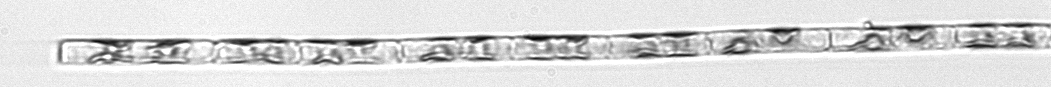
Label: Guinardia_delicatula